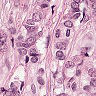
Metastatic tissue present: yes